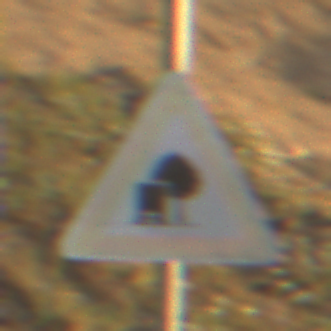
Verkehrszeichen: UnzureichendesLichtraumprofil
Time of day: SunriseSunset
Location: Outdoor (Nature)
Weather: PartlyCloudy
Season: NotSpecified
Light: Natural